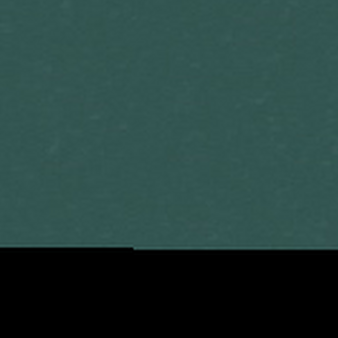
Label: other